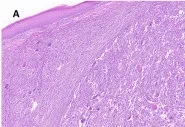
Histopathology and immunohistochemistry of the dermis of the patient with multicentric reticulohistiocytosis. (A) Mild atrophy of the epidermis, with a large number of histiocytes in the dermis, locally foamy (HE x 100).
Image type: pathology (immunostaining)